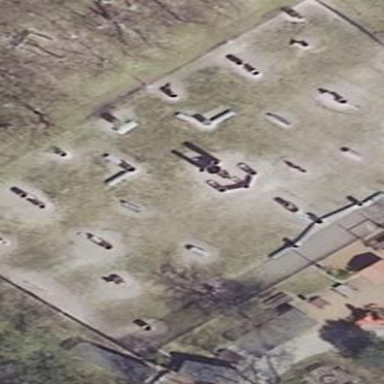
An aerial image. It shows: Paintball pitch for leisure and sport.